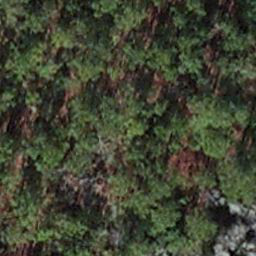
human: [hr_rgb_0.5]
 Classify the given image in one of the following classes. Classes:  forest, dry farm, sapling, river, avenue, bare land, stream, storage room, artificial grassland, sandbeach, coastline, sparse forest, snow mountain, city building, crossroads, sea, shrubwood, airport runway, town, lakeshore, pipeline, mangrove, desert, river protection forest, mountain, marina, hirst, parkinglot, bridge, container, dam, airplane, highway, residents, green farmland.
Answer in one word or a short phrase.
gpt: sapling